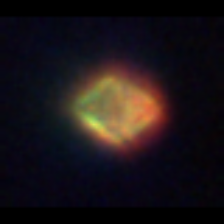
Taxon: Gyrodinium
Group: Dinoflagellates